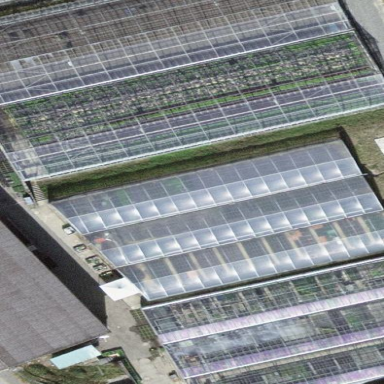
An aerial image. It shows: Greenhouse used for horticulture.